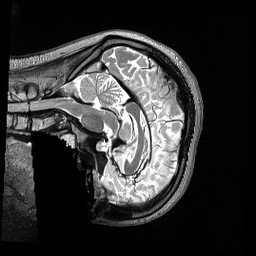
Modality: T2w
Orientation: sagittal
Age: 19
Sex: female
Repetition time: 3.2 s
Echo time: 0.563 s